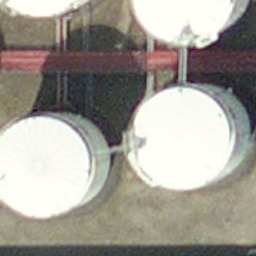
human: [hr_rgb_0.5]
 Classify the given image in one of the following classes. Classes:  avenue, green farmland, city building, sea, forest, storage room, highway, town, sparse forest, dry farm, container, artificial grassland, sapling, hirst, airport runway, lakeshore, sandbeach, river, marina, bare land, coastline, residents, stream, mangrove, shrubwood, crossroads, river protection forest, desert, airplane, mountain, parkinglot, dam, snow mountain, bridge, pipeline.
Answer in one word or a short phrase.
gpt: storage room